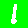
Digit: 1